Question: When submitting my iOS application with push notifications to the App Store I received the infamous "Missing Push Notification Entitlement" email:
> Your app appears to include API used to register with the Apple Push Notification service, but the app signature's entitlements do not include the "aps-environment" entitlement. If your app uses the Apple Push Notification service, make sure your App ID is enabled for Push Notification in the Provisioning Portal, and resubmit after signing your app with a Distribution provisioning profile that includes the "aps-environment" entitlement.
I have already tried revoking and re-creating all production profiles, provisioning profiles and APNS production certificates. Push Notifications are enabled on my App ID, and the correct APNS certificates are configured.
The problem seems to be that even tho everything is configured correctly in the iOS dev center, my downloaded provisioning profiles do not have the required push notification entitlement (aps-environment). The attached image shows that only In App Purches and Game Center are enabled for my distribution provisioning profile (Xcode 5).

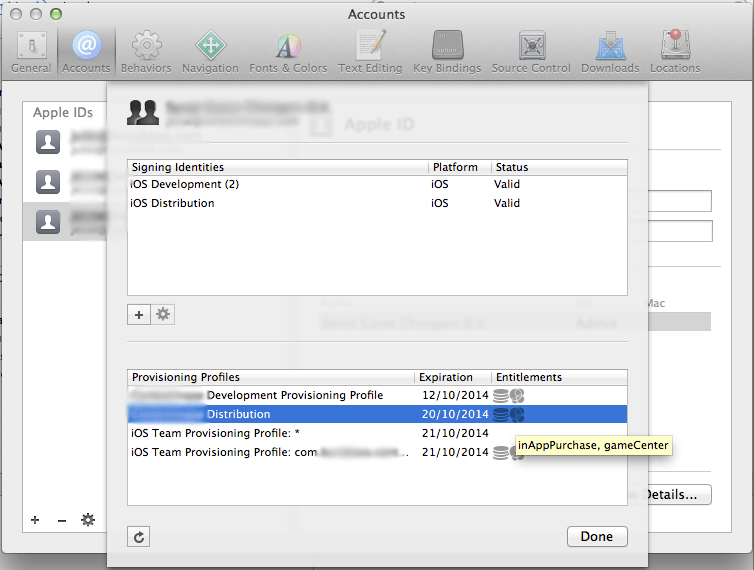
Answer: After retrying and reinstalling all profiles and certificates and cleaning my whole keychain it suddenly worked. I have successfully submitted the app with the "aps-environment" entitlement. As it seems the Provisioning Profiles in the Xcode 5 settings display Push Notifications under the Entitlements tab.